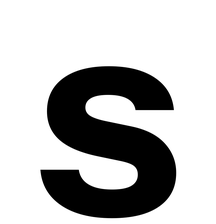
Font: InstrumentSans_Bold